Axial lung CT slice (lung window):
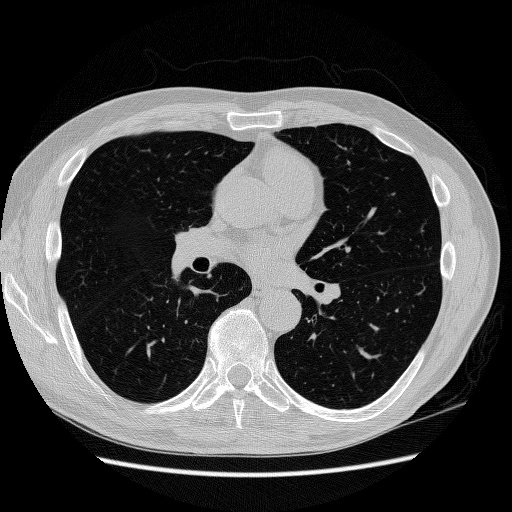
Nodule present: no